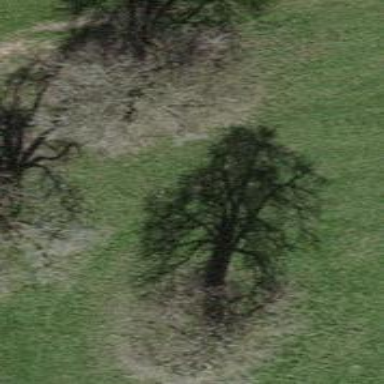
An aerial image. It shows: Single tag "natural: tree."